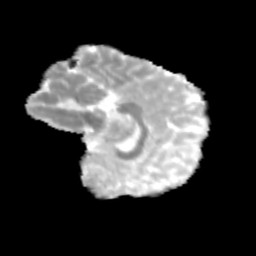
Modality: MD
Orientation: sagittal
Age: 11
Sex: male
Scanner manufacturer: siemens
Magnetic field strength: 3 T
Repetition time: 3.8 s
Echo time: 0.07 s